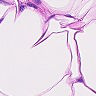
Metastatic tissue present: no